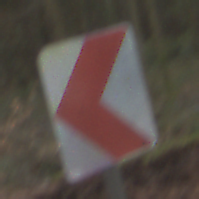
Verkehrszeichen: RichtungstafelnInKurvenKleinRechts
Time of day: Midday
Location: Outdoor (Nature)
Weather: Overcast
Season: NotSpecified
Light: Natural